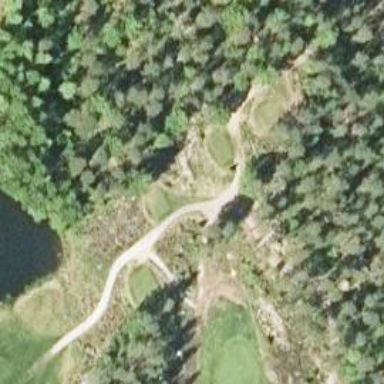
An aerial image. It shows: Footway that doubles as golf path.